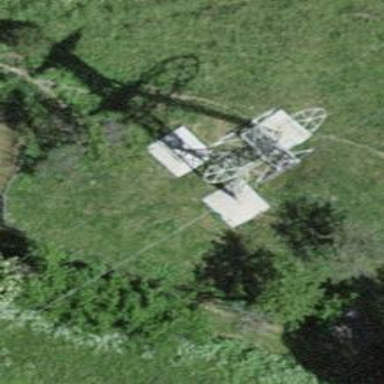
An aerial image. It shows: Pylon for aerialway.